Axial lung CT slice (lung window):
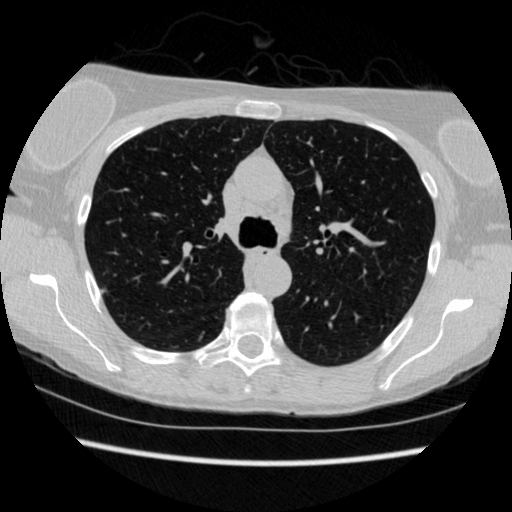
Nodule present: no